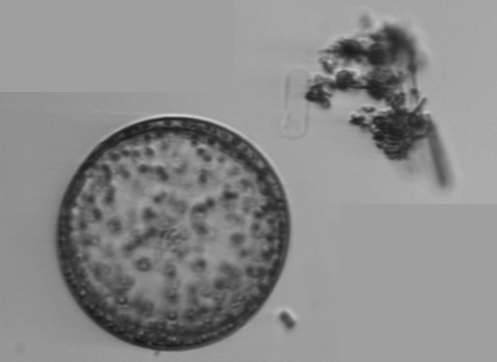
Label: Coscinodiscus